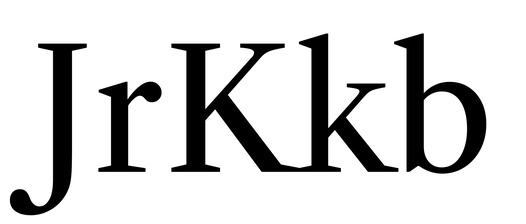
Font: LibreCaslonText_Regular